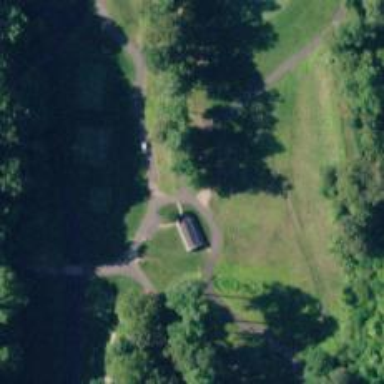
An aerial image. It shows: Footway that doubles as golf path.